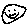
Label: smiley face